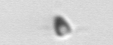
Label: Pyramimonas